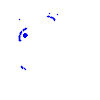
Particle: electron